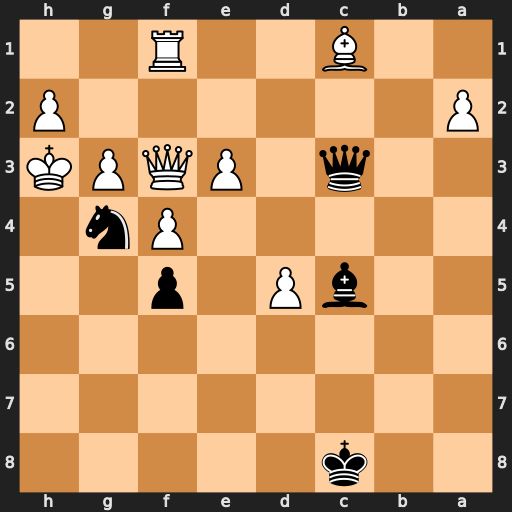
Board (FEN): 2k5/8/8/2bP1p2/5Pn1/2q1PQPK/P6P/2B2R2
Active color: b
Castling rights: -
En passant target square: -
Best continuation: Qh8+ Kg2 Qxh2#